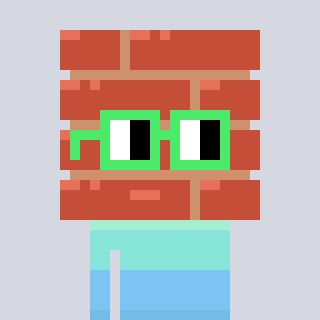
a pixel art character with square light green glasses, a wall-shaped head and a orange-colored body on a cool background